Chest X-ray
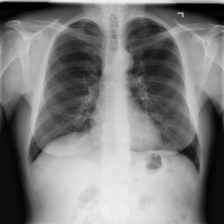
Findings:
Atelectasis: positive
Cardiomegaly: negative
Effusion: negative
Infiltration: positive
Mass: negative
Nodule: negative
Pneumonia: negative
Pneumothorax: negative
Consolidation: negative
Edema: negative
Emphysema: negative
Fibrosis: negative
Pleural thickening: negative
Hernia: negative